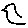
Label: bird